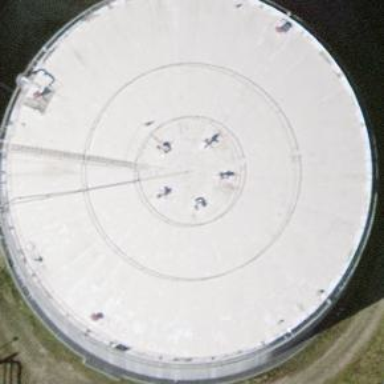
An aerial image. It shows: Building with storage tank.